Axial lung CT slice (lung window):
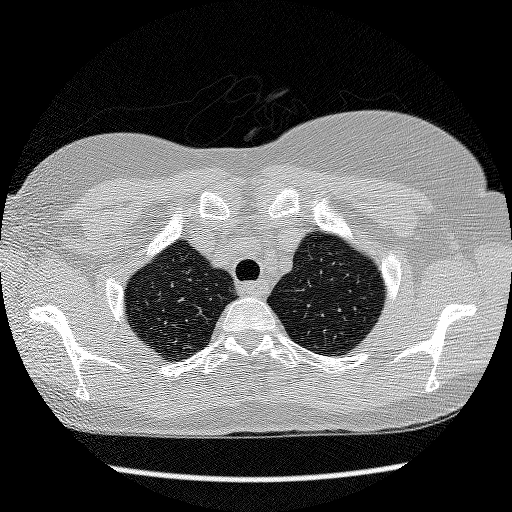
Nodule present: no